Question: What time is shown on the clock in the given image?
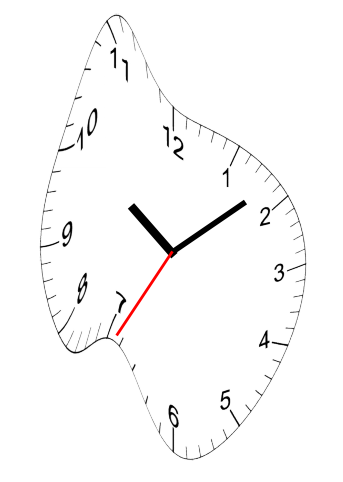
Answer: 10:08:35